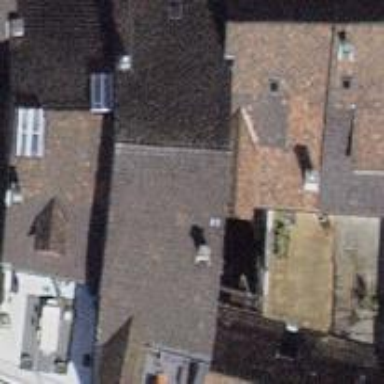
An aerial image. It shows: Building with tile roof.